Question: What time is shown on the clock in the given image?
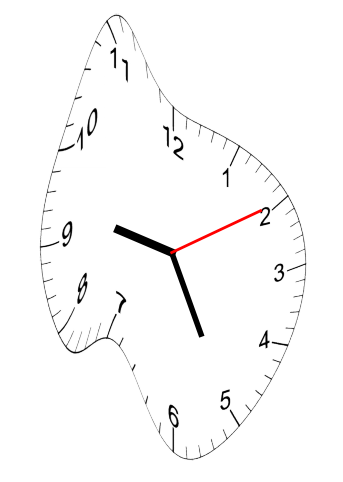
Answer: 09:25:10